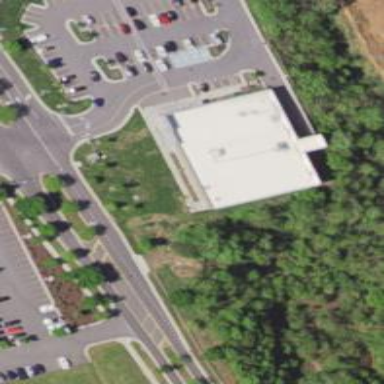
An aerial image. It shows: Building that houses supermarket.